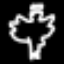
Label: angel